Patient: sex M, age 51
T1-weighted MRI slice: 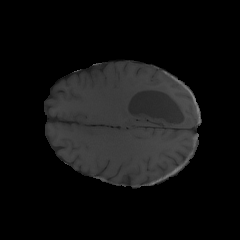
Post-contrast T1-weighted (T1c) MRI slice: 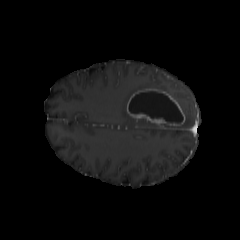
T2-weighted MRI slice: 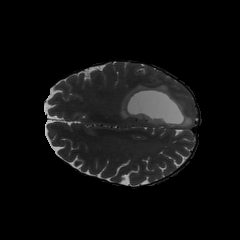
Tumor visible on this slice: yes
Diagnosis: Glioblastoma, IDH-wildtype
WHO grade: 4